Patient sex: M
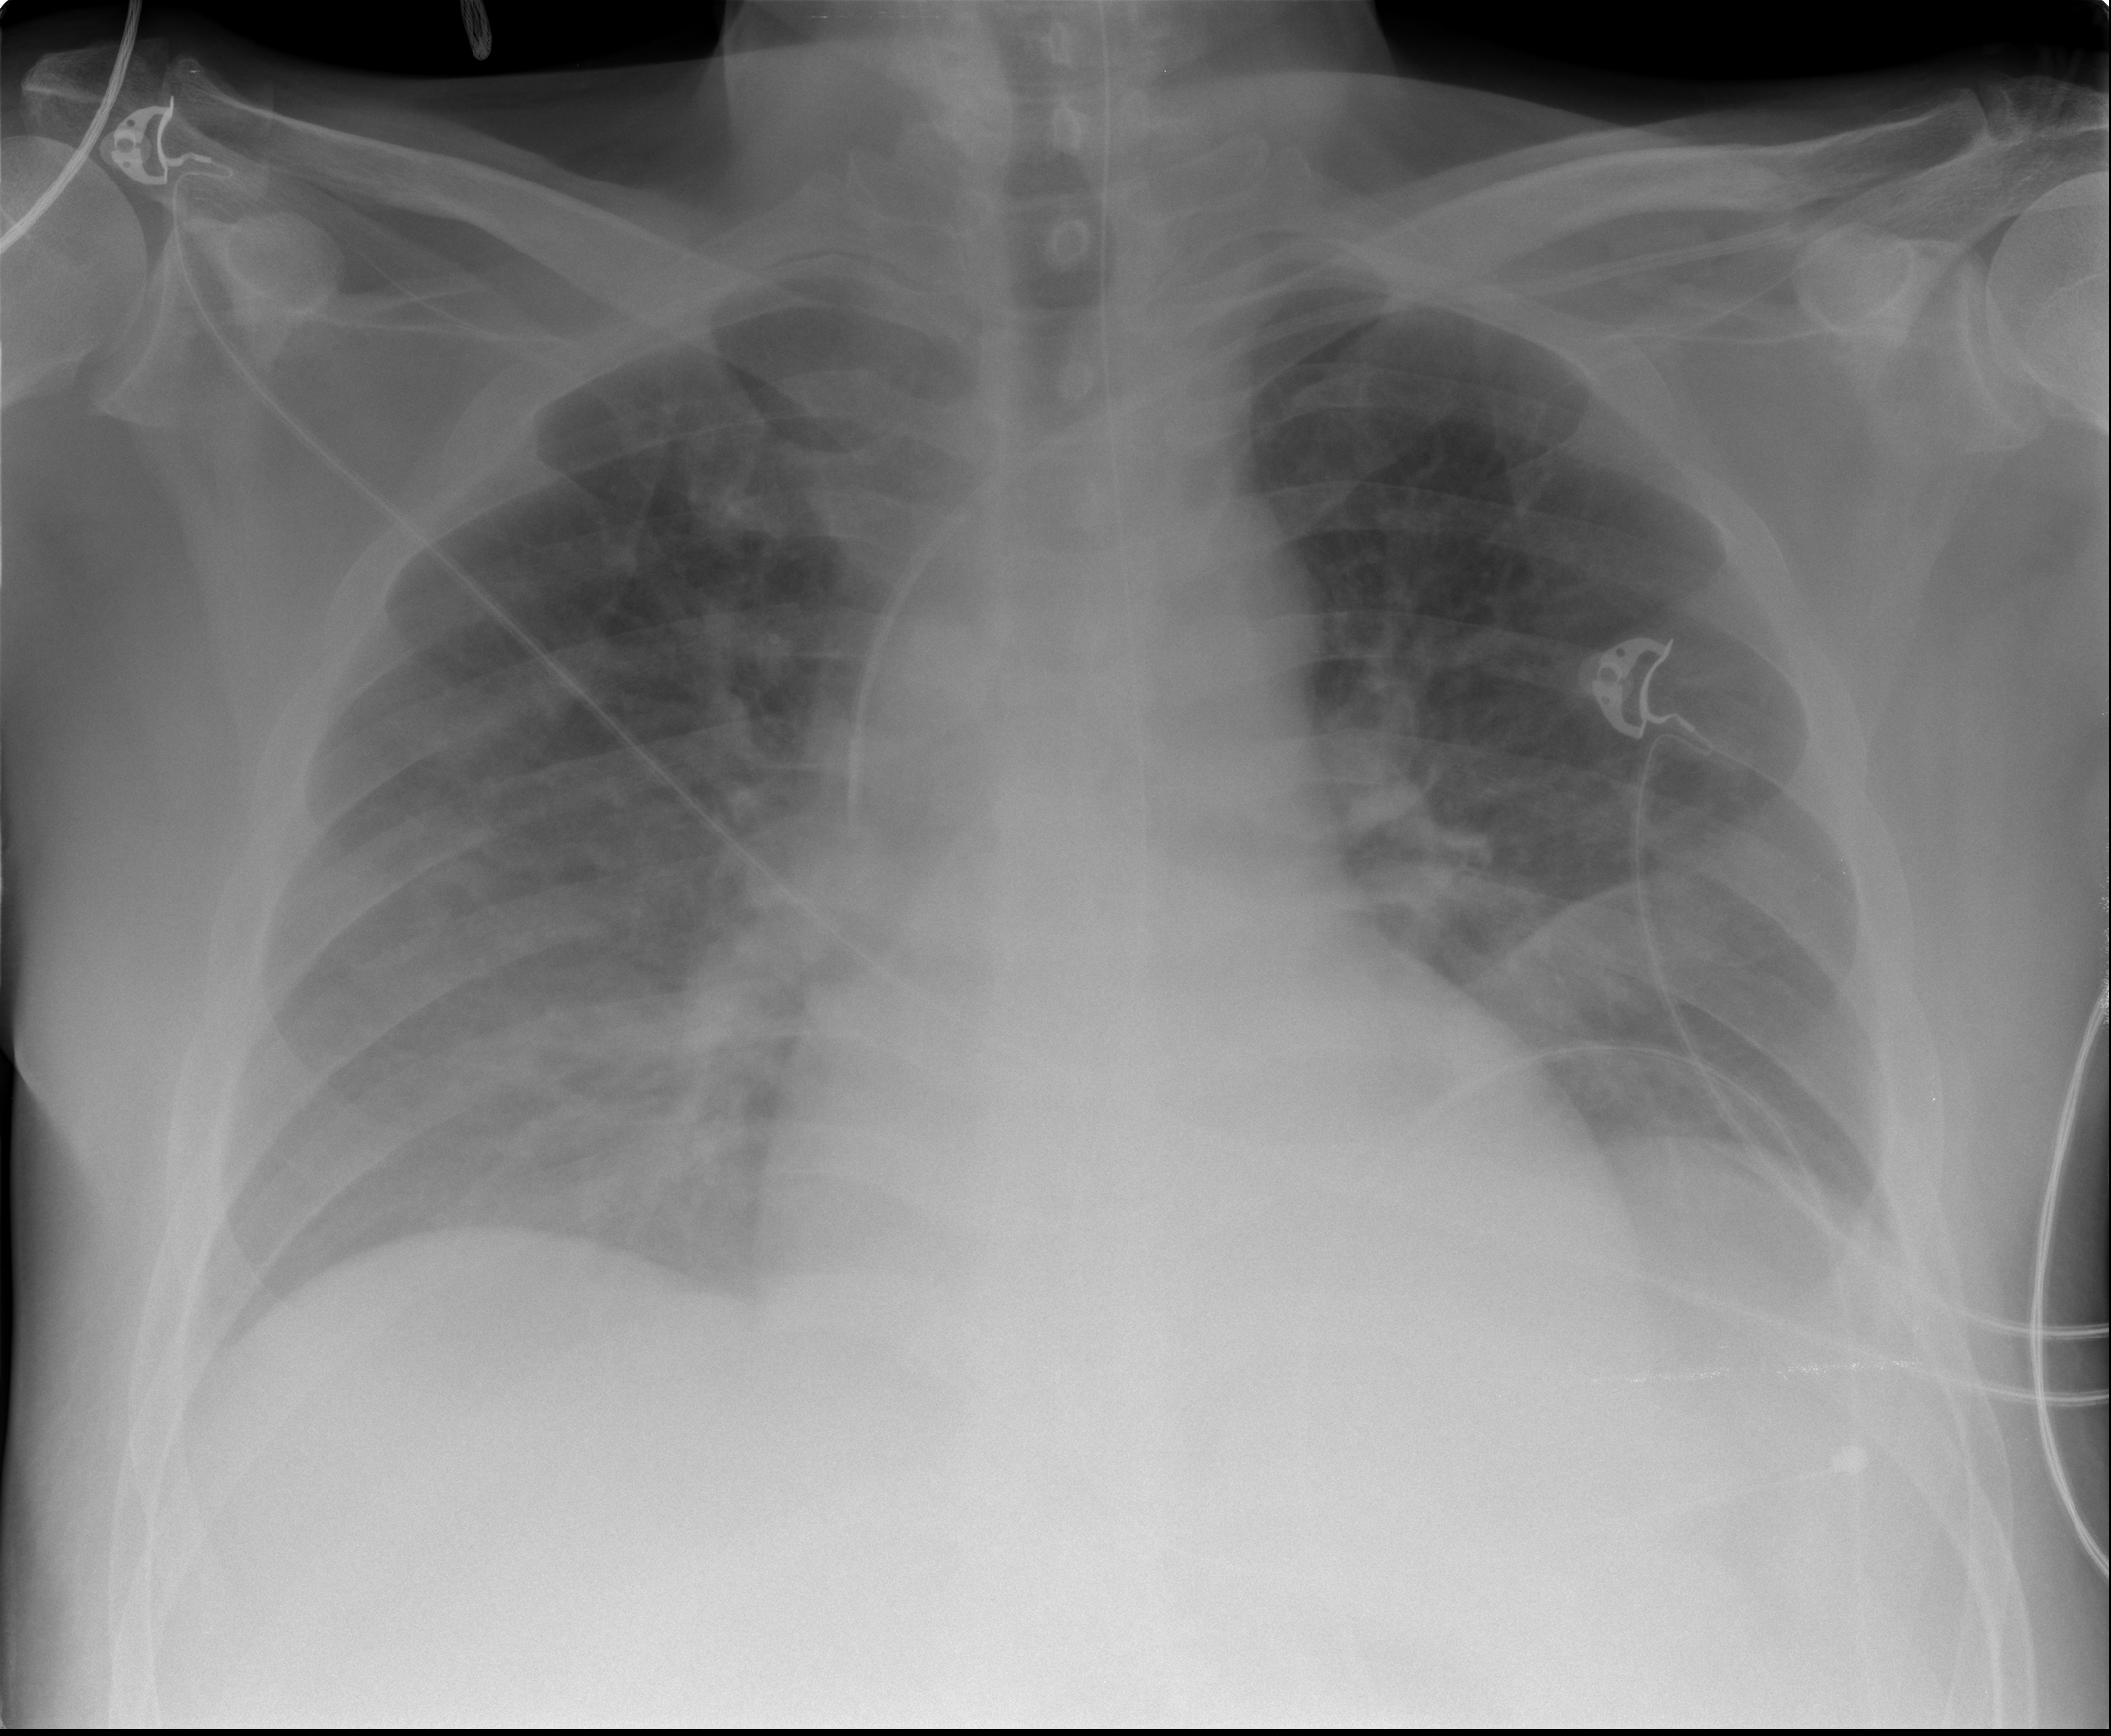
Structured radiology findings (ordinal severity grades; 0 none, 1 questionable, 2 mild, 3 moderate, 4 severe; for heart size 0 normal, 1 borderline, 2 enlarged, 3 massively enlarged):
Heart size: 2
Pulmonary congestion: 2
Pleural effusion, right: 1
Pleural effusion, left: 2
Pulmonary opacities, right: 0
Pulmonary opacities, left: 0
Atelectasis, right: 2
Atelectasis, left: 2